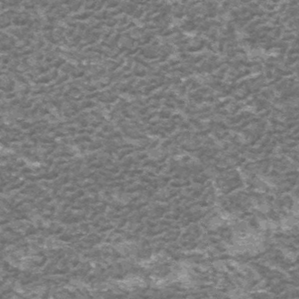
Label: frost